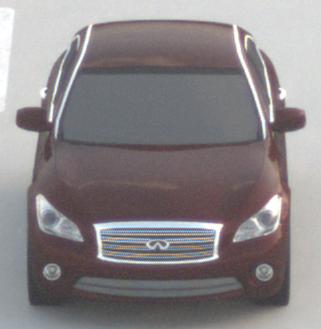
Make: Infiniti
Model: M 37
Detailed model: M (Y51)
Model produced from: 2010/10
Model produced until: 2013/11
Doors: 4
Color: red
Road condition: dry road
Daytime: sunrise or sunset
Contrast: low contrast